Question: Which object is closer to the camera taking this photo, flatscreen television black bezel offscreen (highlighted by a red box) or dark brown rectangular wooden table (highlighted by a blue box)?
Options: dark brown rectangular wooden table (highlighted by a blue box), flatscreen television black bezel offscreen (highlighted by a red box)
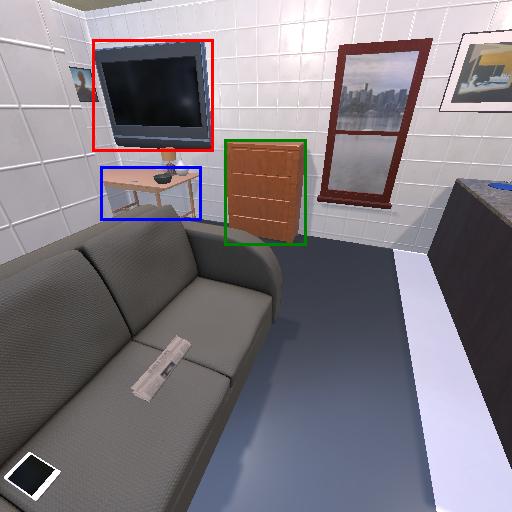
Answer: dark brown rectangular wooden table (highlighted by a blue box)